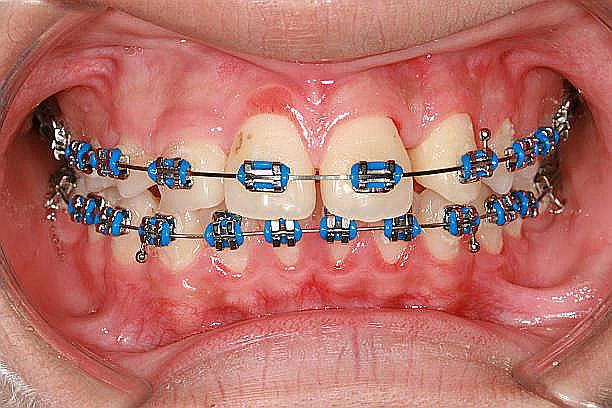
Condition: Gingivitis